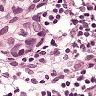
Metastatic tissue present: yes